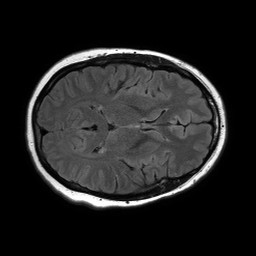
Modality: FLAIR
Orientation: axial
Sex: female
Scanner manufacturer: philips
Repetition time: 11 s
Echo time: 0.125 s